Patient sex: M
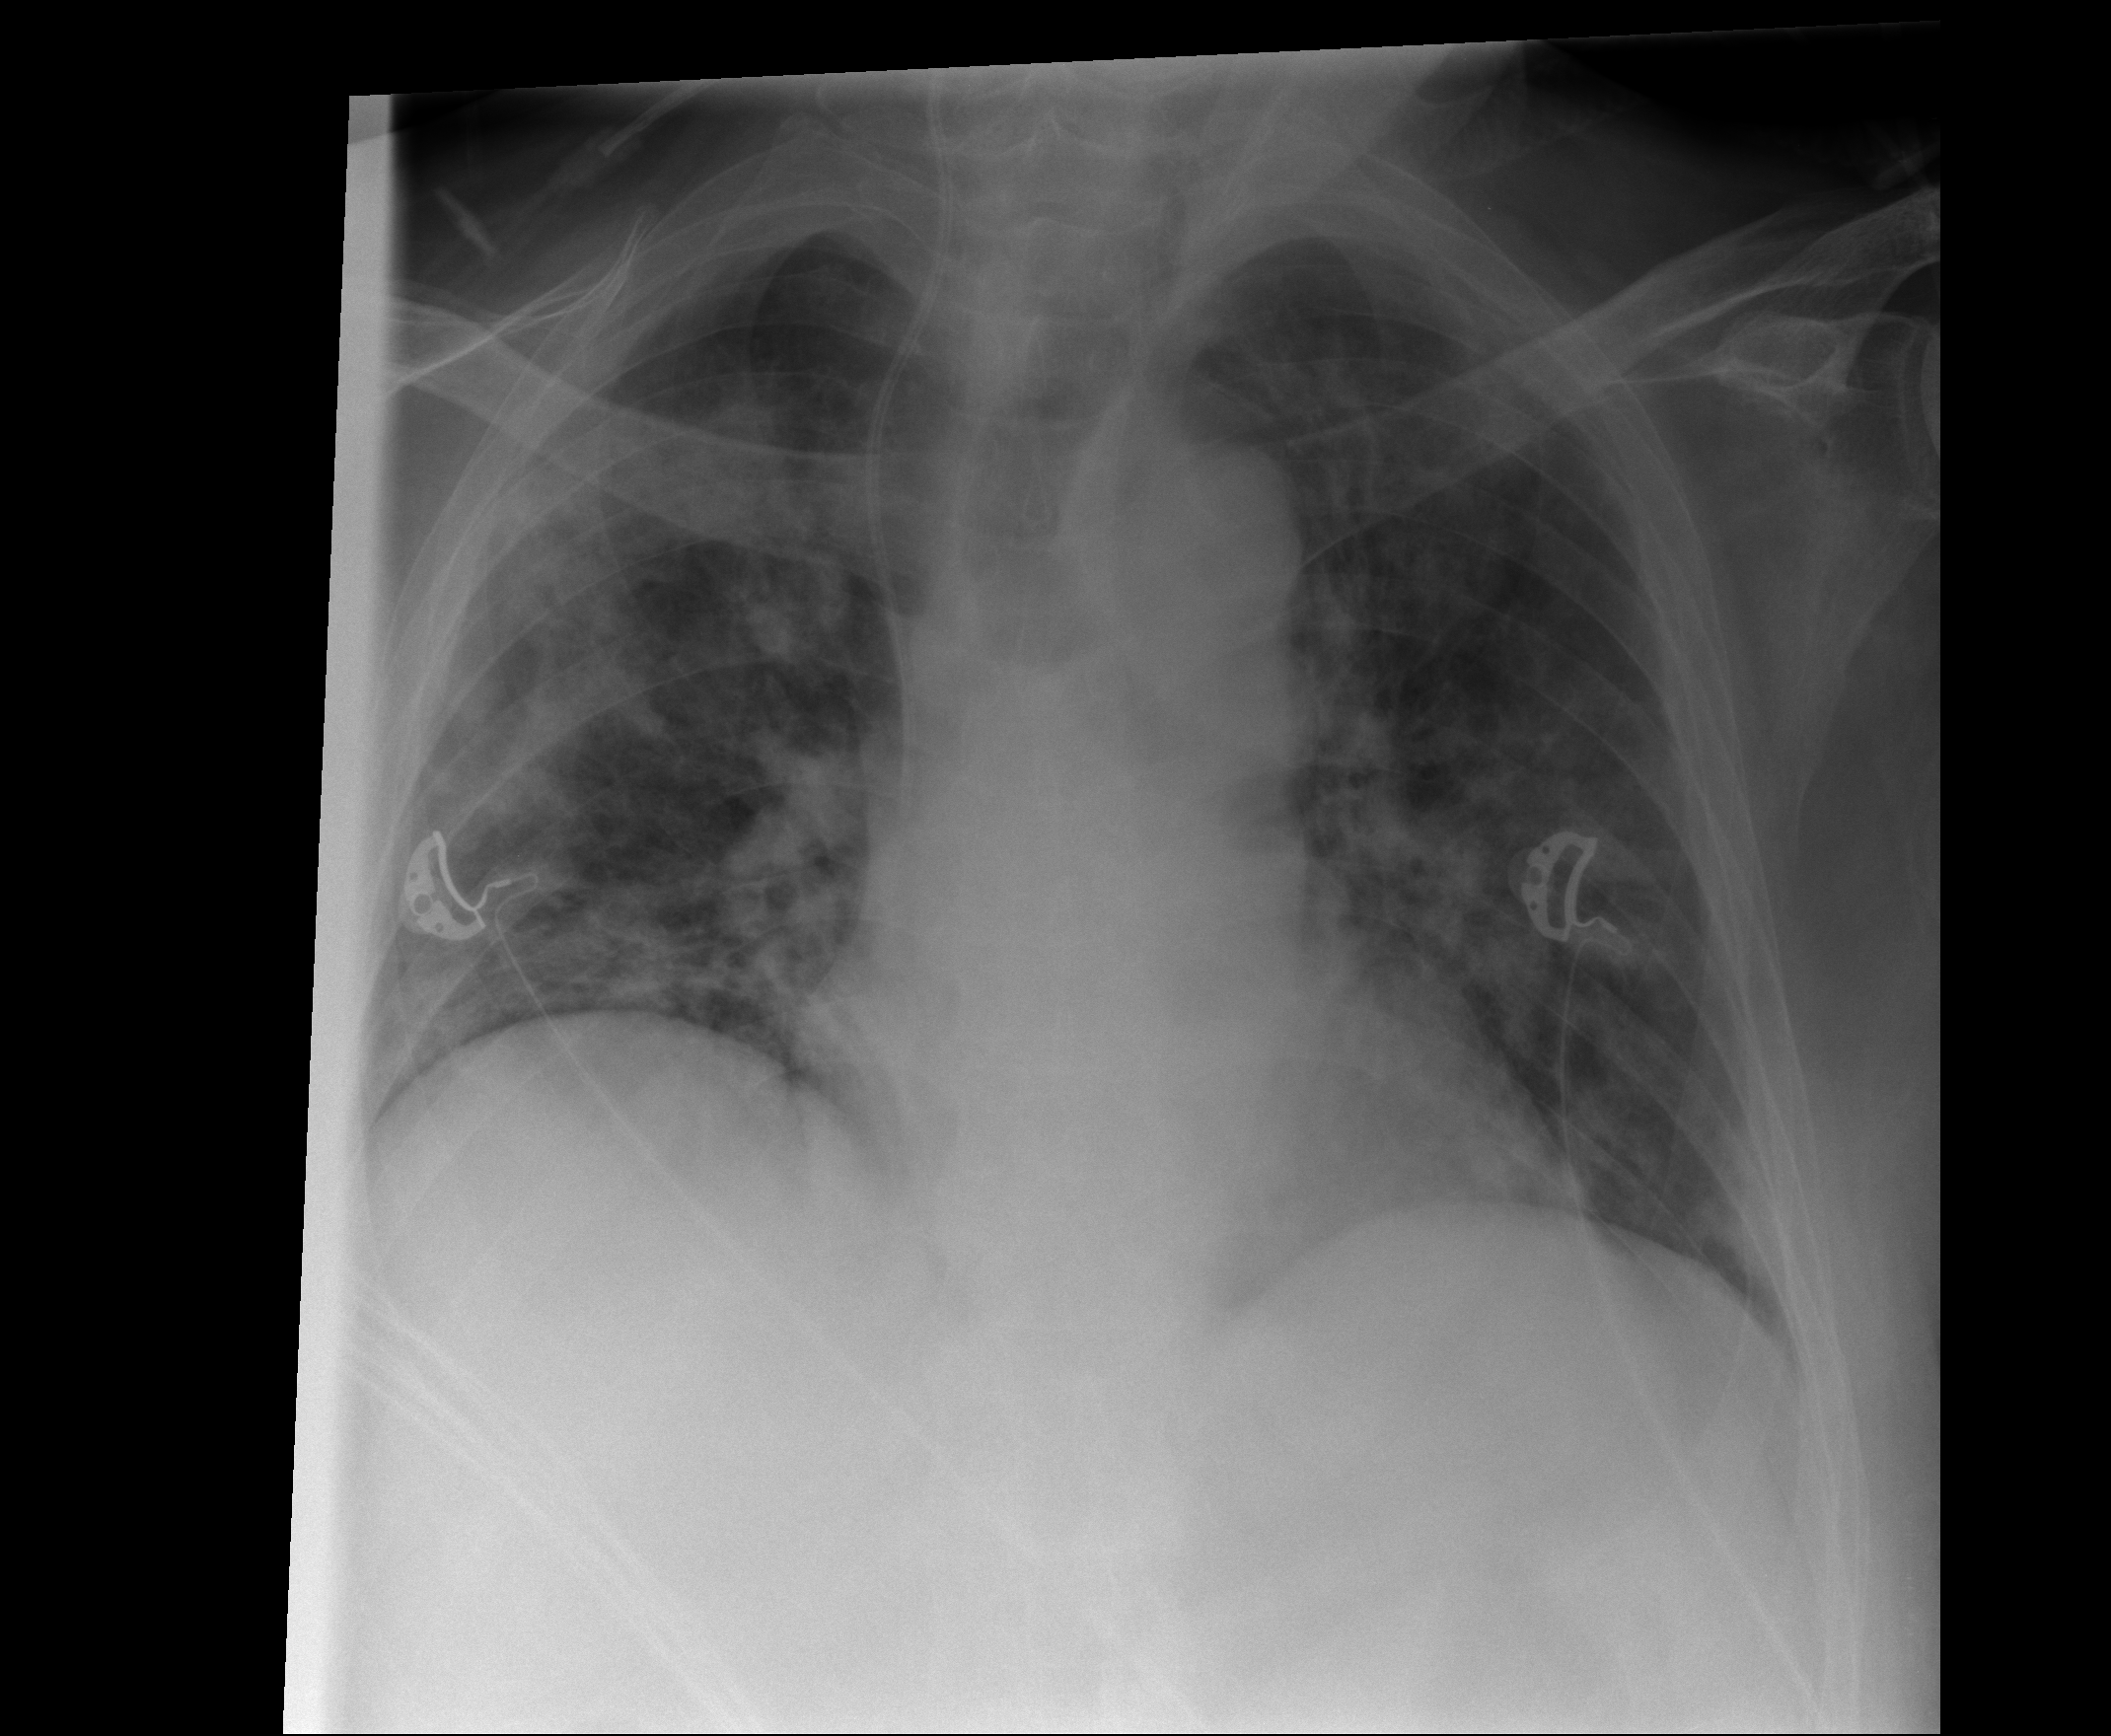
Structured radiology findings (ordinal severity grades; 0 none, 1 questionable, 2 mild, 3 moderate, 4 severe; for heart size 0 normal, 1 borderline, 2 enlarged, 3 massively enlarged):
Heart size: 0
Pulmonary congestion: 2
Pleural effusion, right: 0
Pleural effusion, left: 0
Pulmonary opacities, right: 3
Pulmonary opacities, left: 3
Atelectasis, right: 2
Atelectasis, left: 2